Question: I've an application built on eclipse e4 framework. I want to position a 'Handled Tool Item' to the far right end. How can I achieve it?

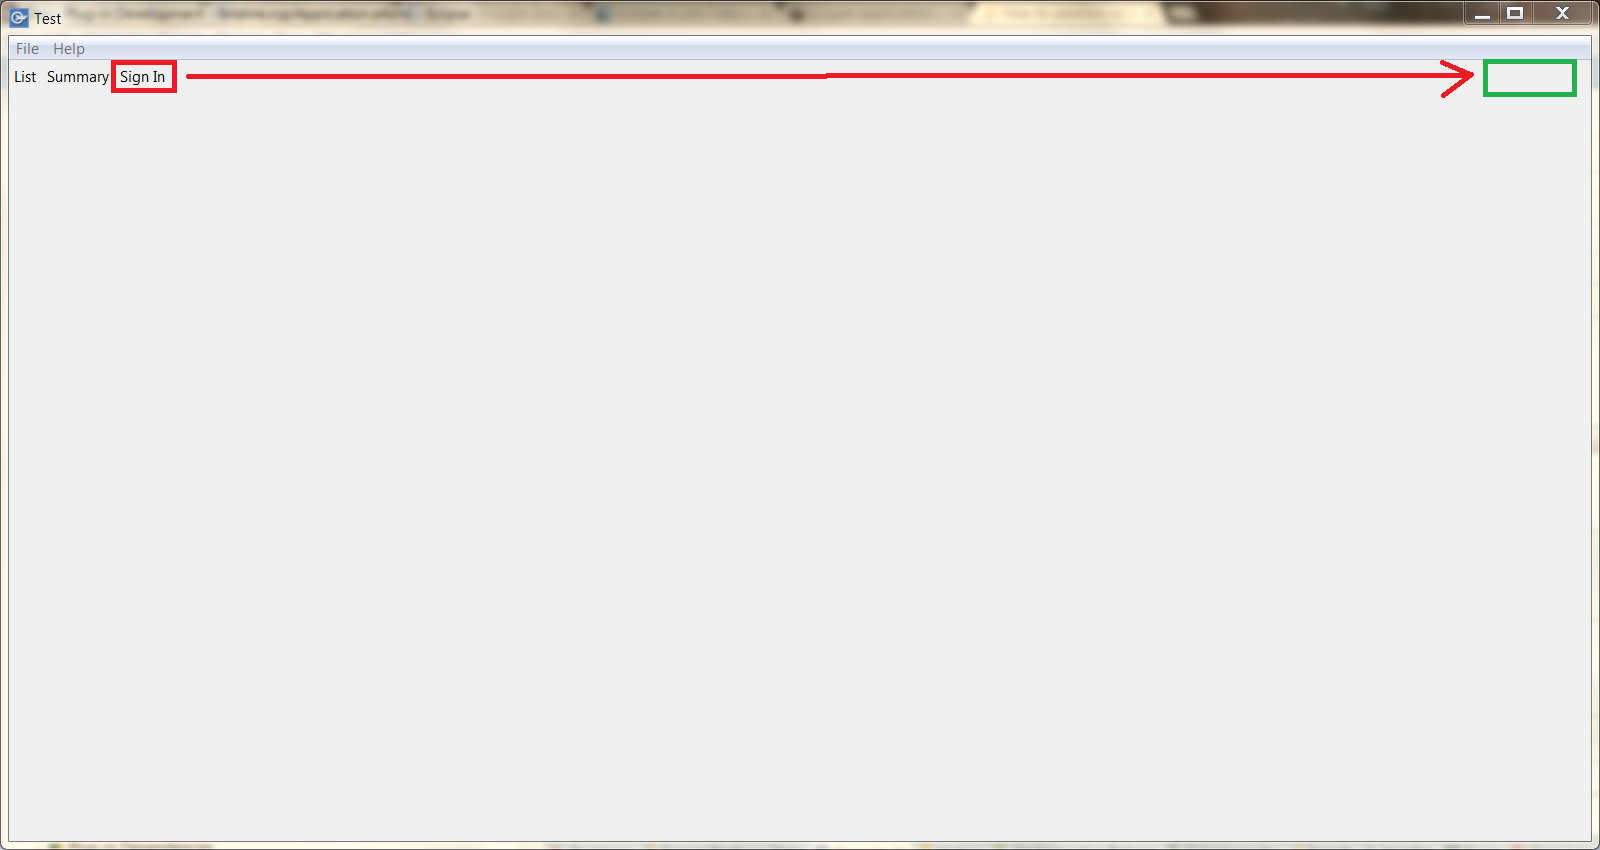
Answer: You need to use two 'Toolbar' entries with a 'Tool Control' between them:

so something like:

In the Tags for the Tool Control add the word 'stretch' this will make the trim bar manager stretch out the control to use all available space pushing everything after it to the right:

The class for the control can something simple like:
'''
public class SpacerControl
{
@PostConstruct
public void postConstruct(Composite parent)
{
Composite body = new Composite(parent, SWT.NONE);
body.setLayout(new GridLayout());
}
}
'''